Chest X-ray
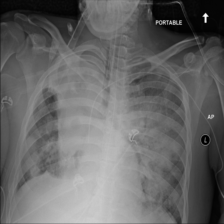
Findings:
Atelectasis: negative
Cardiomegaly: negative
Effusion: negative
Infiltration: positive
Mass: positive
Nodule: negative
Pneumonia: negative
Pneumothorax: negative
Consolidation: negative
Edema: negative
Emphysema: negative
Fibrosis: negative
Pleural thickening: negative
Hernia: negative